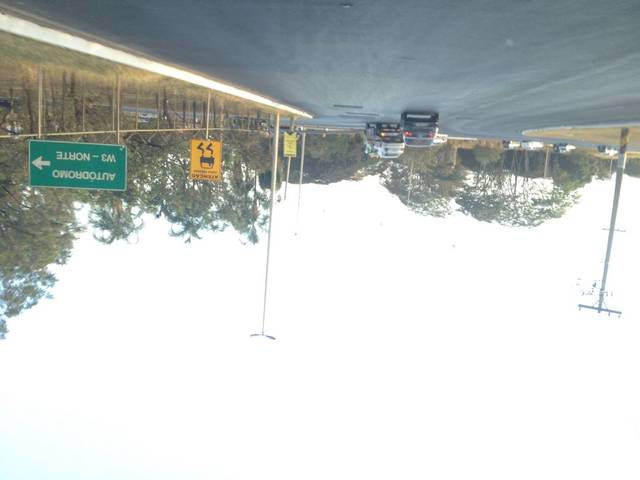
Region: Brazil
Coordinates: -15.7724, -47.91